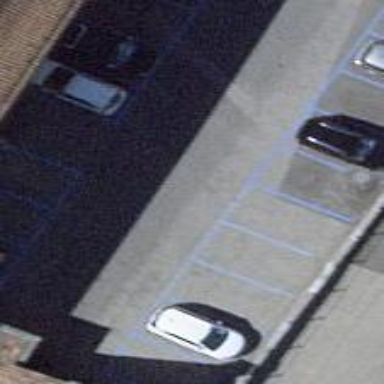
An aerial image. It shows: Parking area with surface.